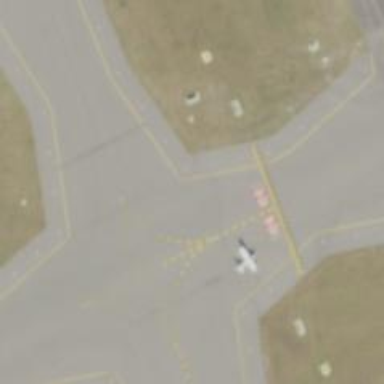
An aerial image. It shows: View of taxiway at the airport.